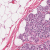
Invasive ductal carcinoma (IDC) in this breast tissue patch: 0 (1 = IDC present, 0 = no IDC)